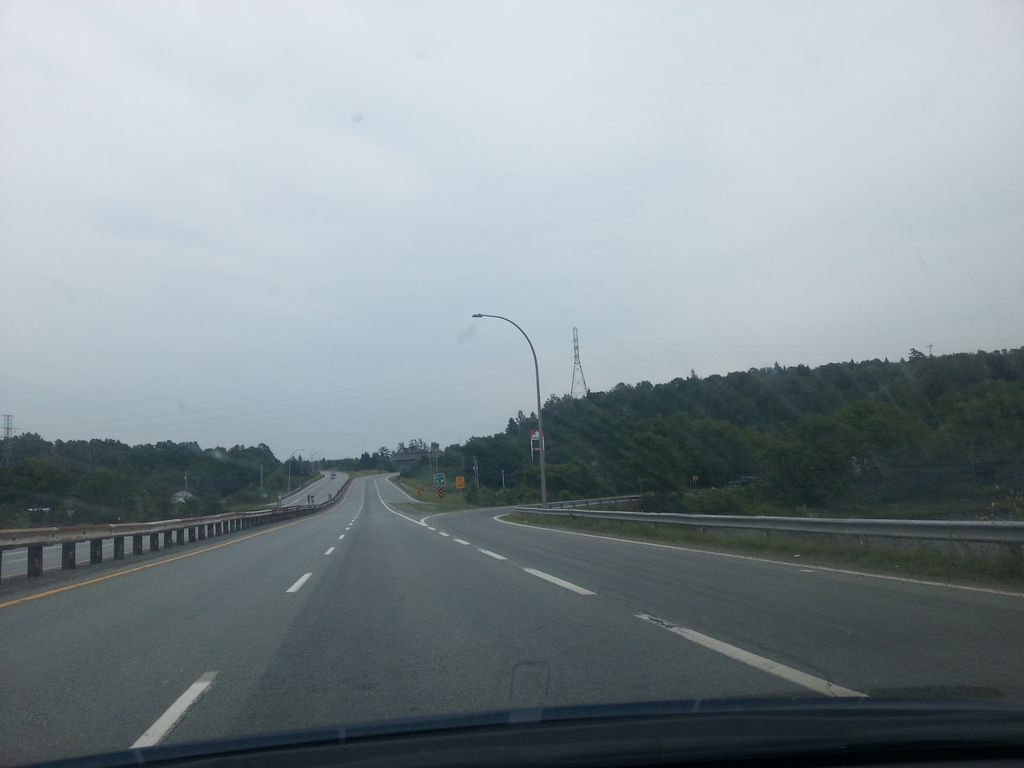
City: halifax